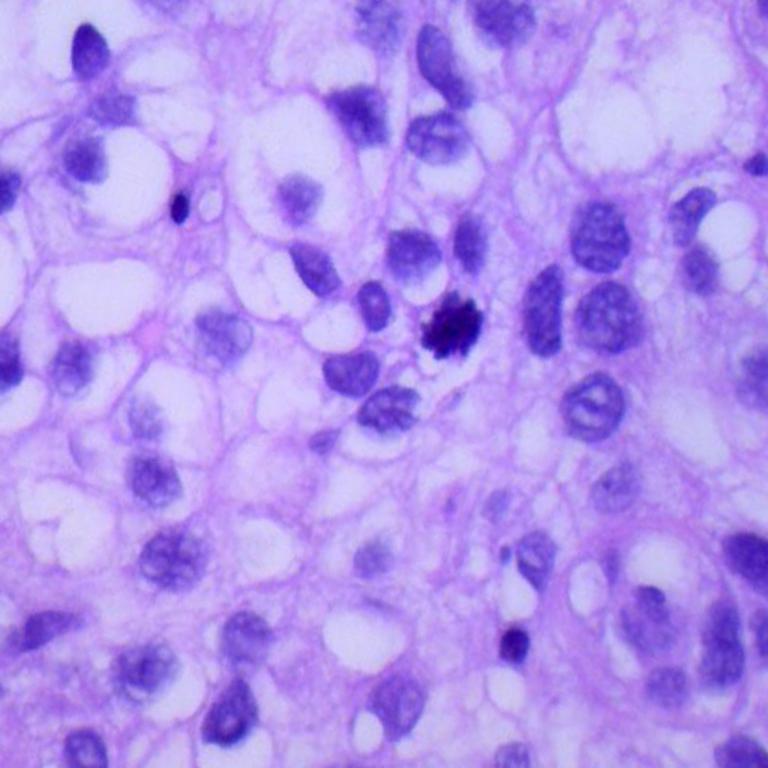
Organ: lung
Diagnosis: squamous carcinomas